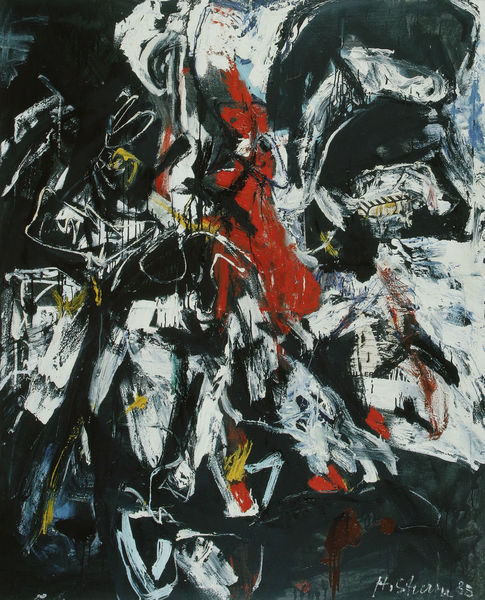
Künstler: Helmut Sturm
Institution: Im Besitz des Künstlers
Schlagwörter: gemälde, weiß, gelb, frau, grau, schwarz, rot, gesicht, bild, signatur, pferd, pferde, reiter, reiterin, abstrakt, farben, farbe, linien, sturm, duktus, striche, linie, strich, spritzer, schmiererei